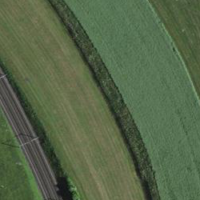
EUNIS habitat code: 52
Species observed at this site:
Rhamnus cathartica